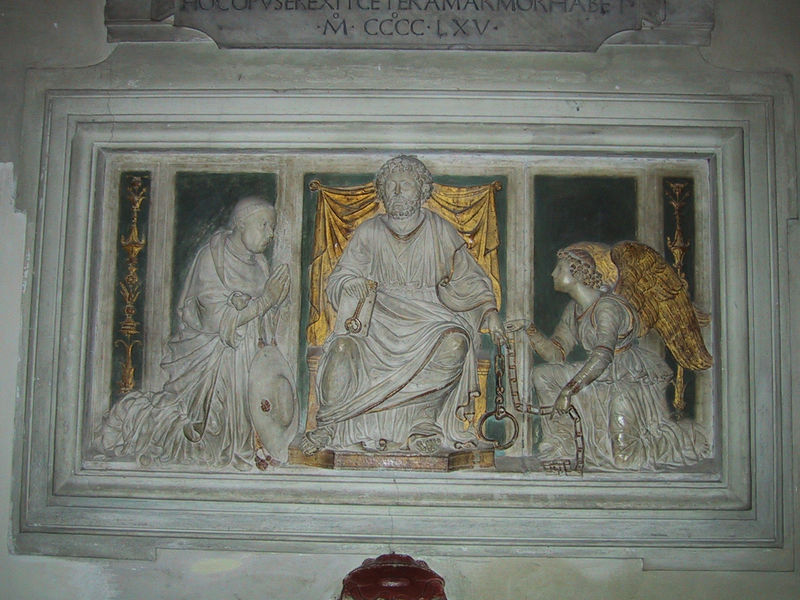
Titel: Epitaph für Nikolaus Cusanus
Künstler: Andrea Bregno
Standort: Rom, S. Pietro in Vincoli (EU - I - Latium)
Schlagwörter: flügel, mann, umhang, weiß, grün, frau, hut, marmor, männer, tuch, bart, stein, kirche, gold, locken, engel, relief, kette, figuren, könig, thron, kardinal, beten, gebet, altar, mönch, mönche, schlüssel, petrus, bitten, mamor, latein, stifter, skultur, 3 männer